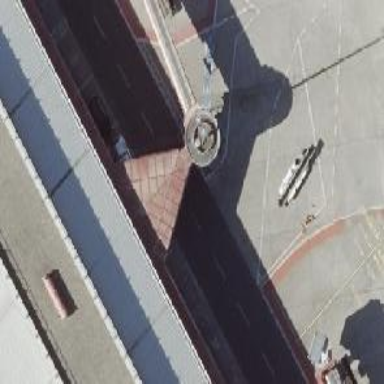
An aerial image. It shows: Airport gate.